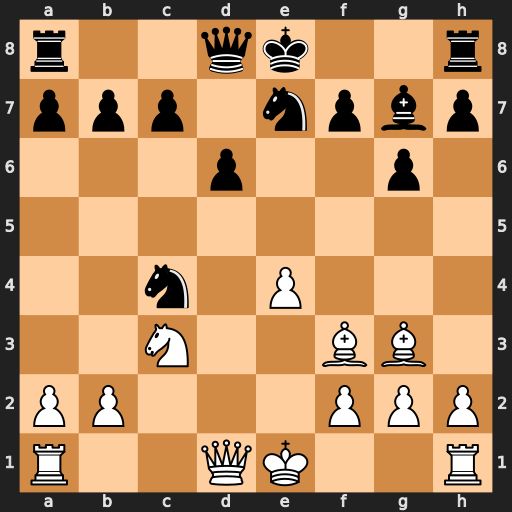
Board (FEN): r2qk2r/ppp1npbp/3p2p1/8/2n1P3/2N2BB1/PP3PPP/R2QK2R
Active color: w
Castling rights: KQkq
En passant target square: -
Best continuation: Qa4+ Nc6 Qxc4